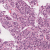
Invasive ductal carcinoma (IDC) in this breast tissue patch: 1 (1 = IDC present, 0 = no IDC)